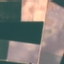
Land use / land cover: AnnualCrop